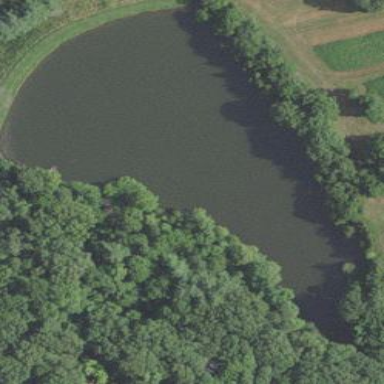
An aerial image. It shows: Reservoir area.